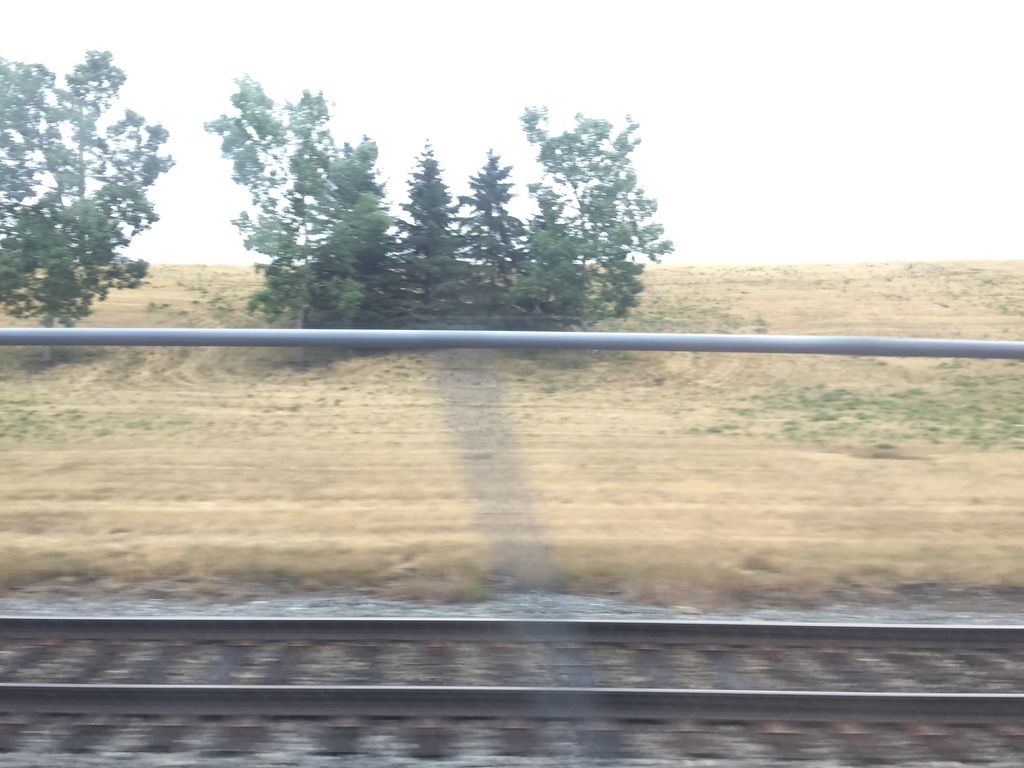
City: calgary